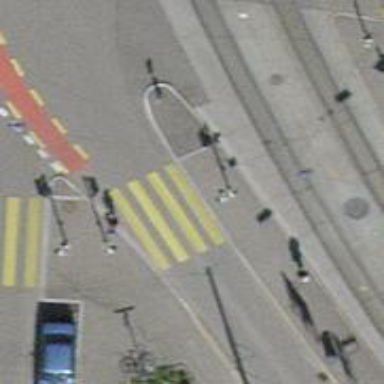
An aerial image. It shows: Zebra crossing controlled by traffic signals.